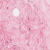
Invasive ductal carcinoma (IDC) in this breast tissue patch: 0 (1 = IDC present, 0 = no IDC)